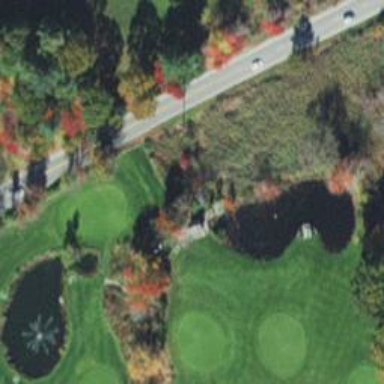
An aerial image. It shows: Golf tee.